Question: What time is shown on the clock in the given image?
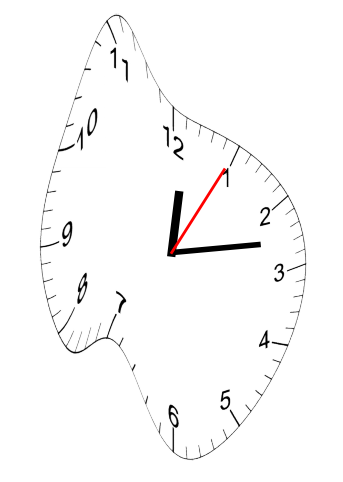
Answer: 12:13:05